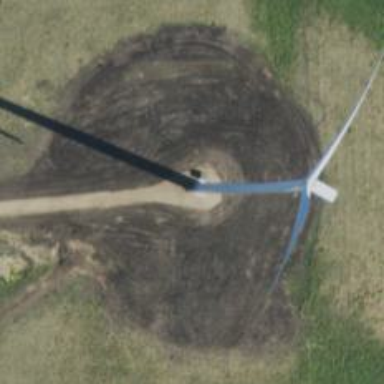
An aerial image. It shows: Wind generator in the form of horizontal axis wind turbine.